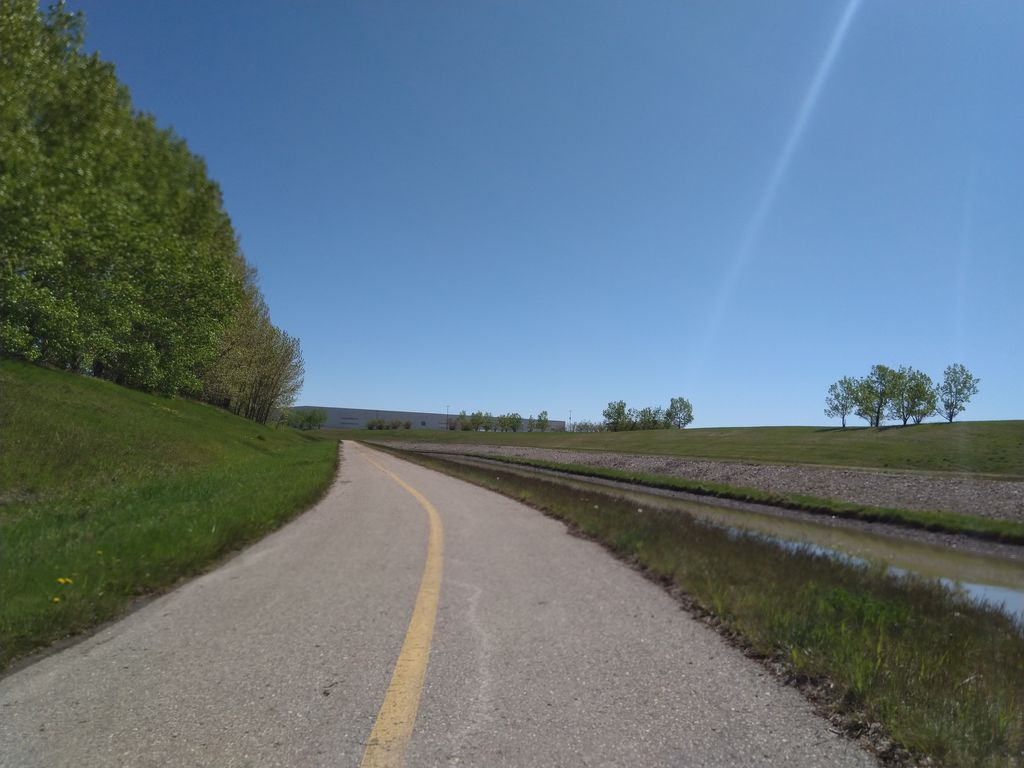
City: calgary